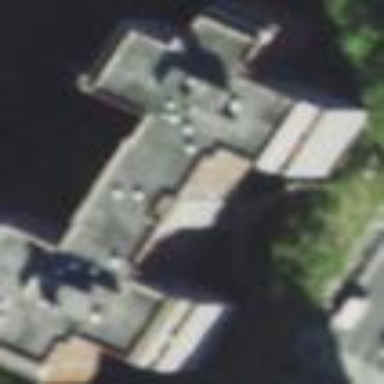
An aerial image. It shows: Building with flat concrete roof.